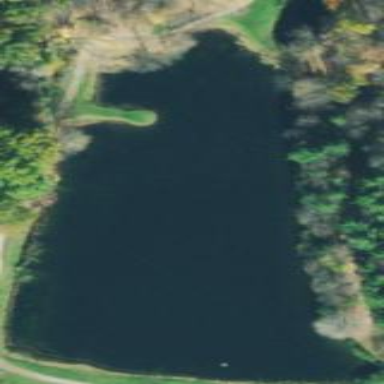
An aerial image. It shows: Scenic view of water hazard on golf course. The natural water feature adds beauty to the landscape.